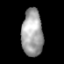
Tissue: prostate
Cell type: T cells
Senescence score: 0.7213
Nuclear area (px): 977
Mean DAPI intensity: 162.49